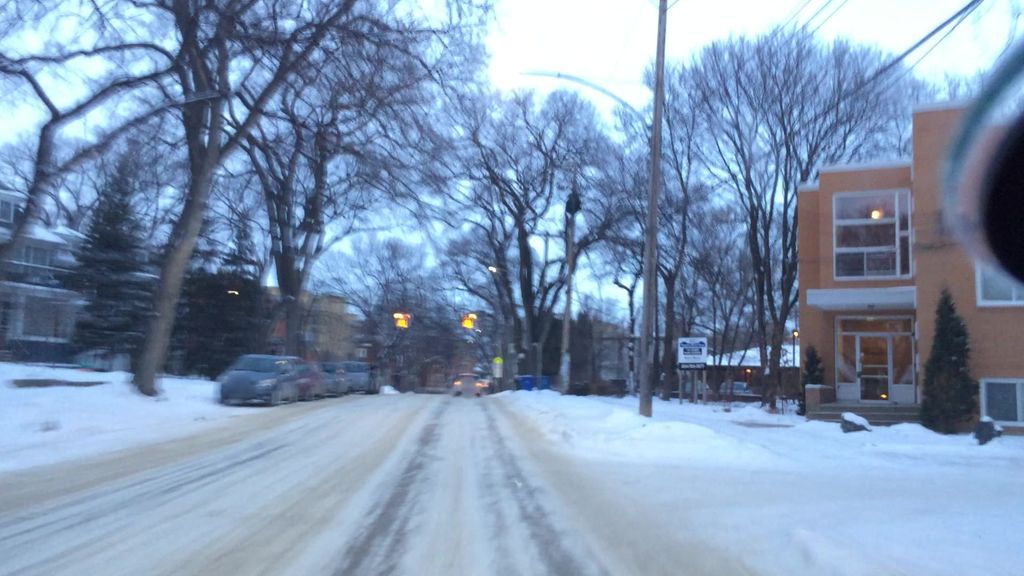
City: winnipeg